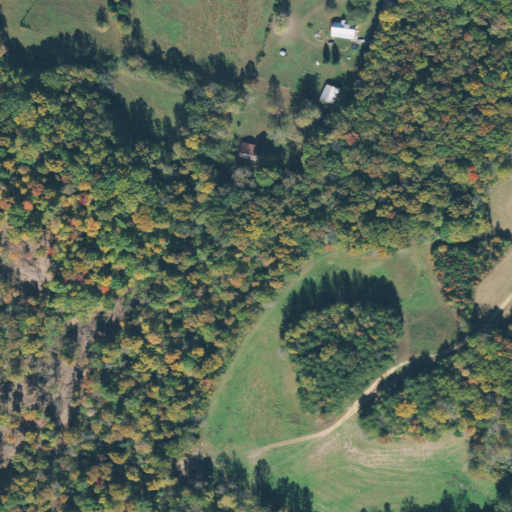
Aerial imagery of valley in Tennessee named Millstone Hollow containing deciduous forest, pasture, mixed forest, open development, and low intensity development